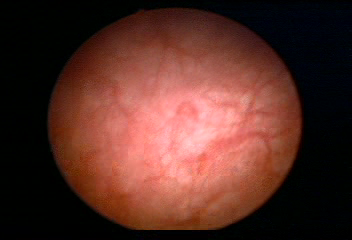
Modality: WLC
Class: Normal mucosa
Bladder cancer association: No